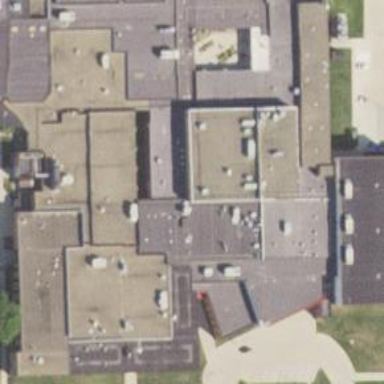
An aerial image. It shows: School building with flat roof.